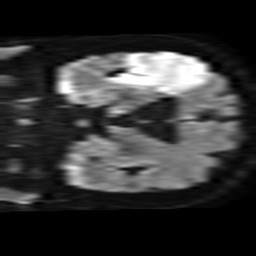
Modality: TRACE
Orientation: coronal
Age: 58
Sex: male
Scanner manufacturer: philips
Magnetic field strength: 1.5 T
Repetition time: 4.6 s
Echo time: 0.07505 s